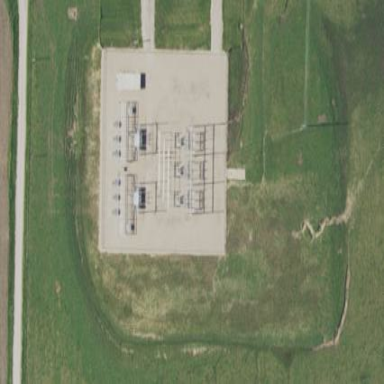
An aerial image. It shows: Power substation dedicated to generation.